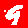
Digit: 9